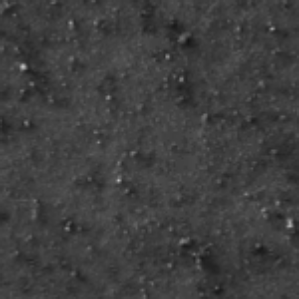
Label: frost